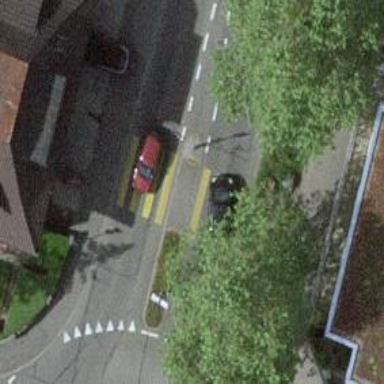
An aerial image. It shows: Marked crossing with pedestrian island.